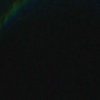
Label: space